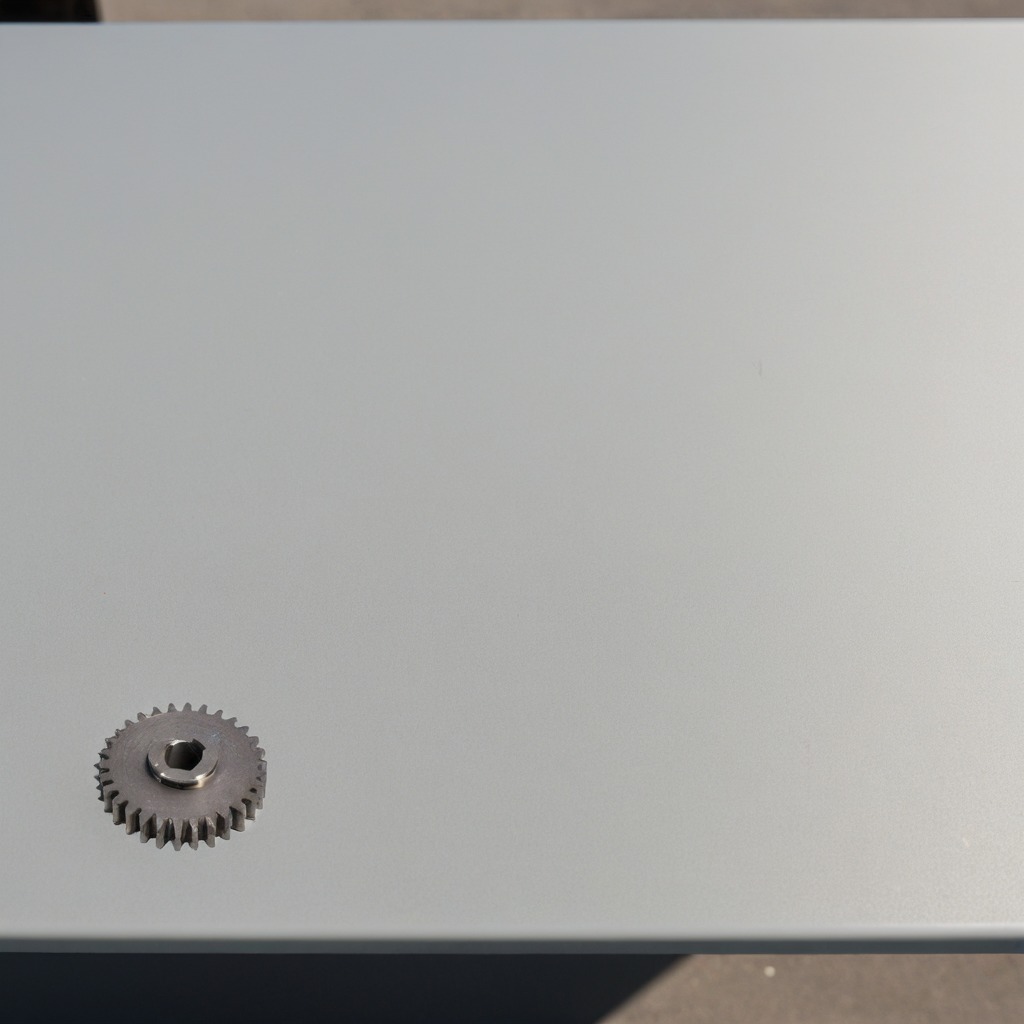
A steel gear with teeth is lying on the table.